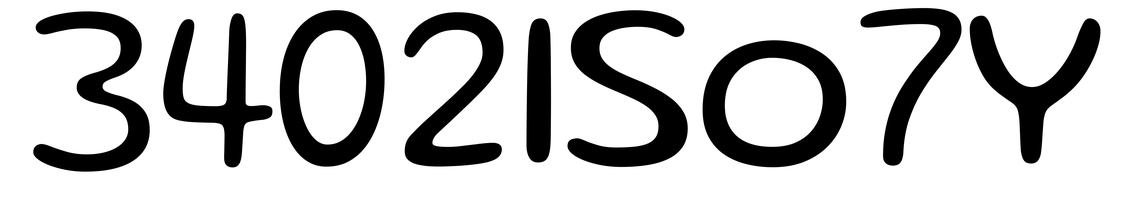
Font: Gluten_Light